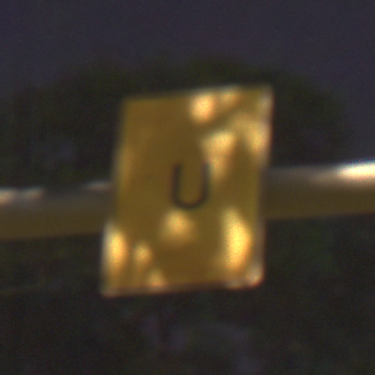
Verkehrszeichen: AnkuendigungOderFortsetzungUmleitungOhnePfeilsymbol
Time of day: Night
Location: Outdoor (Suburban)
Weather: PartlyCloudy
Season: NotSpecified
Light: Artificial